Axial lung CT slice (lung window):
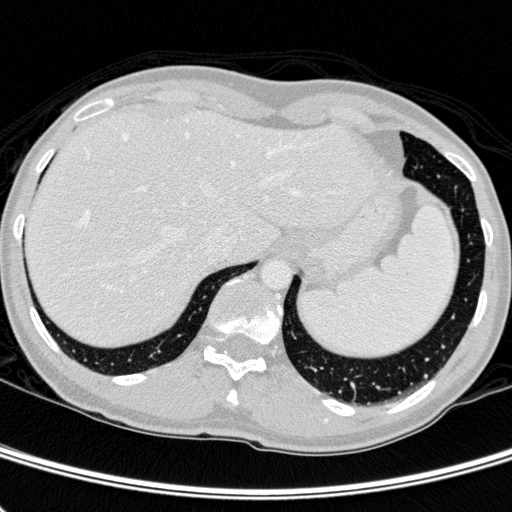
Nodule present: no